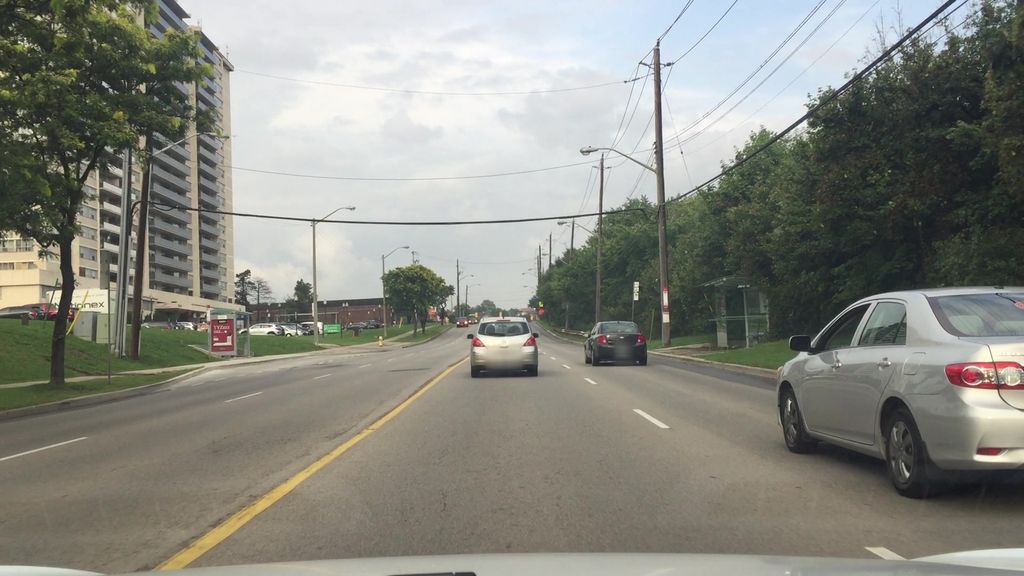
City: toronto